Question: Having difficulty installing some packages in a new R build on OSX Mavericks. Both 'rgeos' and 'rgdal' return e.g.:
'''
package 'rgeos' is available as a source package but not as a binary
Warning in install.packages :
package 'rgeos' is not available (for R version 3.1.1)
'''
On my windows system both packages have installed fine for R 3.1.1, so is this a Mavericks/OSX version issue or do I have an issue with my build? Changing the library repository makes no difference. I've looked at building from binaries, but e.g. on the <URL> it states "OS X Mavericks binaries: r-release: not available" so I'm snookered.
Grateful for advice.
---
Edit:
Trying the suggestion by @Andrie:
'''
> install.packages('rgeos', type='source')
Installing package into '/Users/robinedwards/Library/R/3.1/library'
(as 'lib' is unspecified)
trying URL 'http://cran.ma.imperial.ac.uk/src/contrib/rgeos_0.3-6.tar.gz'
Content type 'application/x-gzip' length 240510 bytes (234 Kb)
opened URL
==================================================
downloaded 234 Kb
* installing *source* package 'rgeos' ...
** package 'rgeos' successfully unpacked and MD5 sums checked
configure: CC: clang
configure: CXX: clang++
configure: rgeos: 0.3-4
checking for /usr/bin/svnversion... yes
configure: svn revision: 450
checking geos-config usability...
./configure: line 2056: geos-config: command not found
no
configure: error: geos-config not usable
ERROR: configuration failed for package 'rgeos'
* removing '/Users/robinedwards/Library/R/3.1/library/rgeos'
Warning in install.packages :
installation of package 'rgeos' had non-zero exit status
The downloaded source packages are in
'/private/var/folders/_s/ppznw4sx7p51kwv__hj3d8540000gn/T/RtmpK40xj7/downloaded_packages'
'''
And a screenshot of the build page:

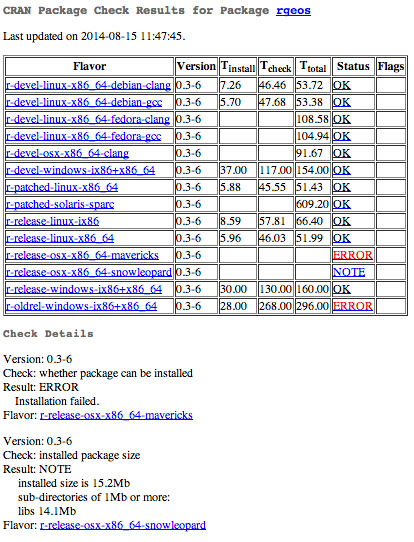
Answer: You need to install 'rgdal' and 'rgeos' from source.
1. First install the package rgeos
2. Then install rgdal from source.
Try this:
'''
install.packages('rgeos', type="source")
install.packages('rgdal', type="source")
'''